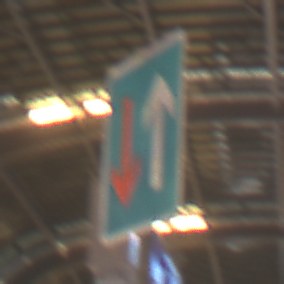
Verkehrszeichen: VorrangVorGegenverkehr
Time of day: NotSpecified
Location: Indoor (Urban)
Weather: NotSpecified
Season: NotSpecified
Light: Artificial